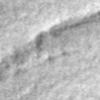
Label: no_change